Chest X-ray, AP view. Patient: 53 years old, sex M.
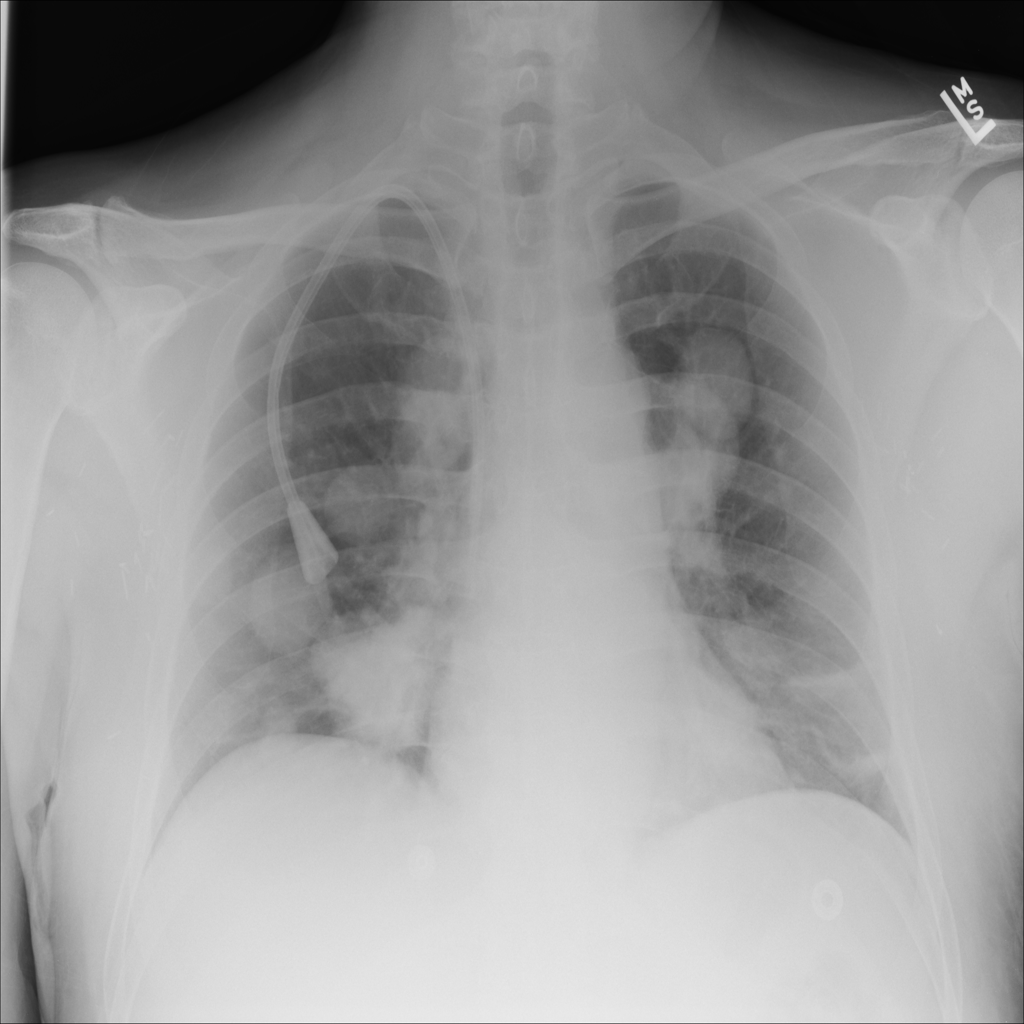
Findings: Mass